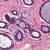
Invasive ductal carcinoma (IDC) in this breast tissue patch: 0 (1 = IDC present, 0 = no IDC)